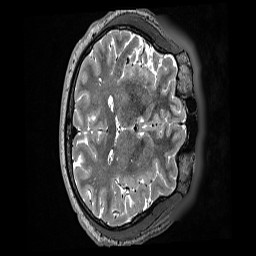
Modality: T2w
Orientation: axial
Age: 48
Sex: female